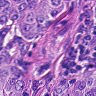
Metastatic tissue present: yes